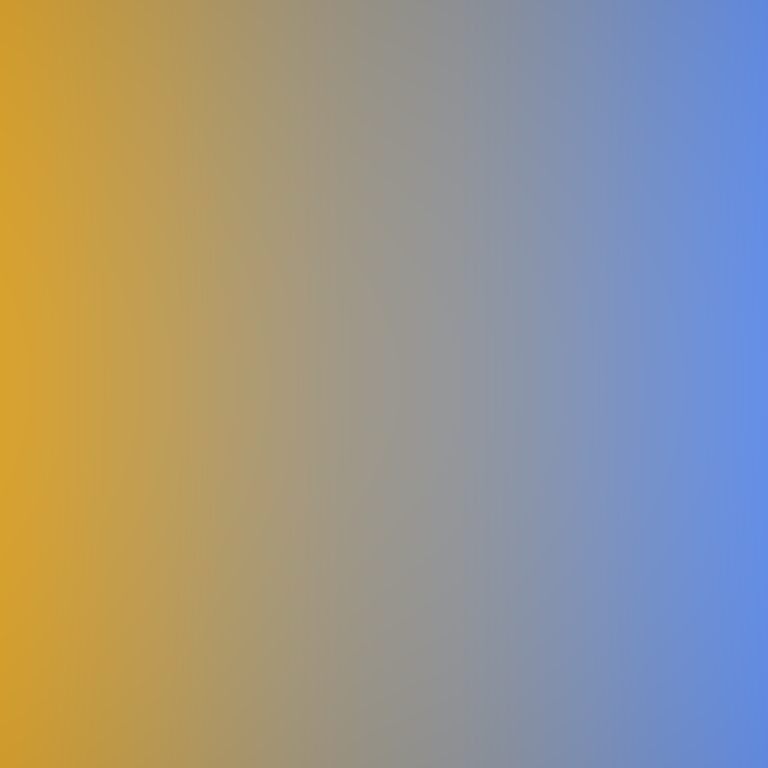
Abstract light effect, smooth gradient from warm yellow to cool blue, calm atmosphere, soft glow, no room, no furniture, no objects.